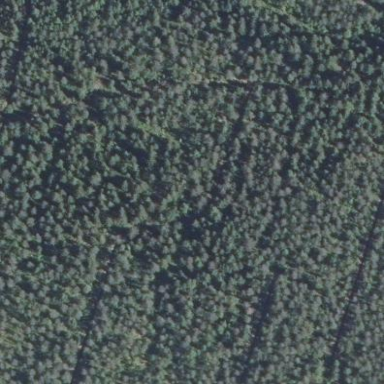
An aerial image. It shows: Woodland consisting mainly of needle-leaved trees.